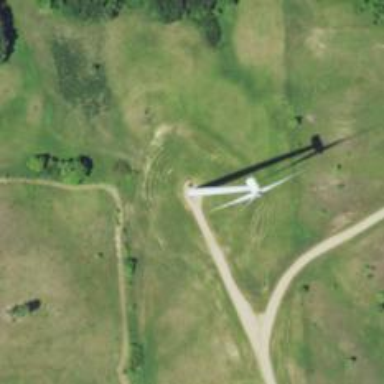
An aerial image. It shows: Wind generator in the form of horizontal axis wind turbine.